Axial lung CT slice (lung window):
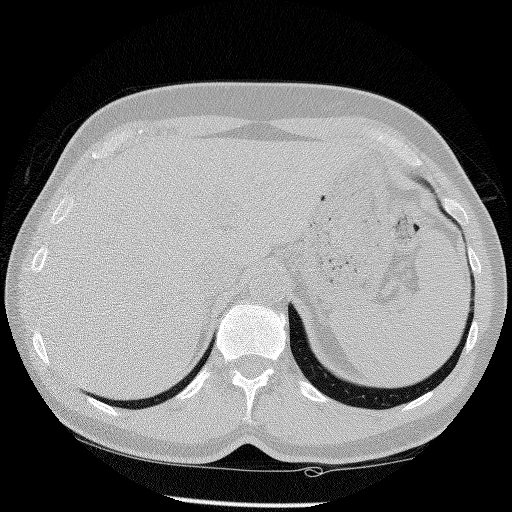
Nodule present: no